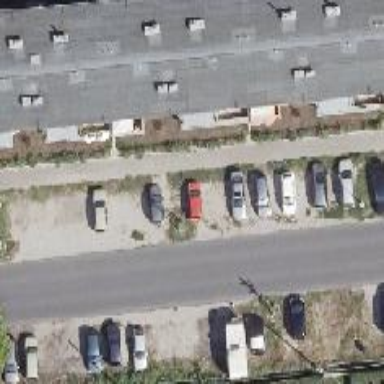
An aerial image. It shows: There is collision protection around obstacle in the parking area.